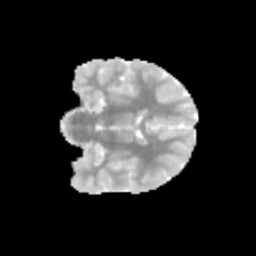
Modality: MD
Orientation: coronal
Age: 10
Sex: male
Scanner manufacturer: siemens
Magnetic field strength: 3 T
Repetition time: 3.8 s
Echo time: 0.07 s